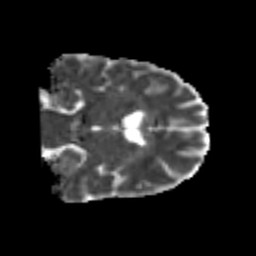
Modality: MD
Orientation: coronal
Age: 25
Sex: male
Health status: healthy
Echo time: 0.074 s